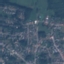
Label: Residential